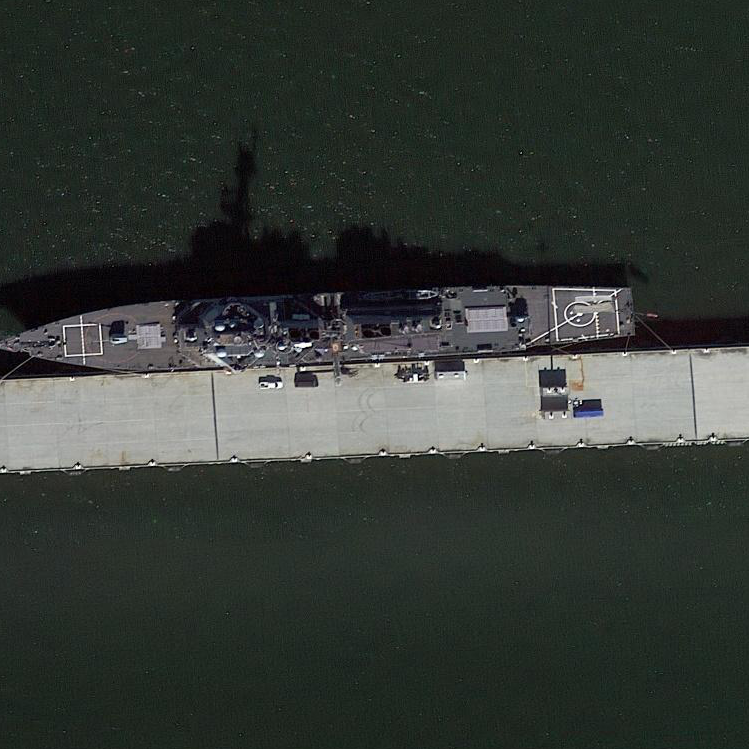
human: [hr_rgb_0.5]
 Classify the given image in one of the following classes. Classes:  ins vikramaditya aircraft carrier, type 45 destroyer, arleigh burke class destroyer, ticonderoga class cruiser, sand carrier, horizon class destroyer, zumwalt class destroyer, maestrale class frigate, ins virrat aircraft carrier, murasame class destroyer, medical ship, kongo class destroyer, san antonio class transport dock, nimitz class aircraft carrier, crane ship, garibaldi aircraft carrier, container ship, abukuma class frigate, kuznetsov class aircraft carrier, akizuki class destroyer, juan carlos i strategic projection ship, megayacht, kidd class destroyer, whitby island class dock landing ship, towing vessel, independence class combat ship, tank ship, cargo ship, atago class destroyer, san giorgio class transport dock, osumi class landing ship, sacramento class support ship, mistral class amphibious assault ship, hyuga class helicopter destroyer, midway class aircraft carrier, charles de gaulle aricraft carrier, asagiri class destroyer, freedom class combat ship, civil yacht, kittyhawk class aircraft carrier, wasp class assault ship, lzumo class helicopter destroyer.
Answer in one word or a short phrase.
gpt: Arleigh Burke class destroyer